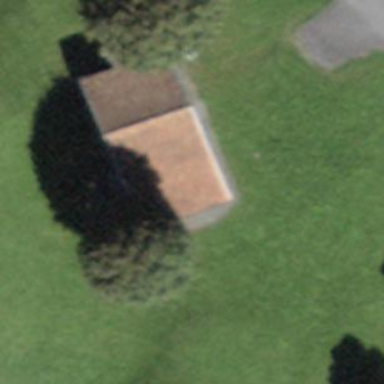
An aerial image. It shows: Cabin.